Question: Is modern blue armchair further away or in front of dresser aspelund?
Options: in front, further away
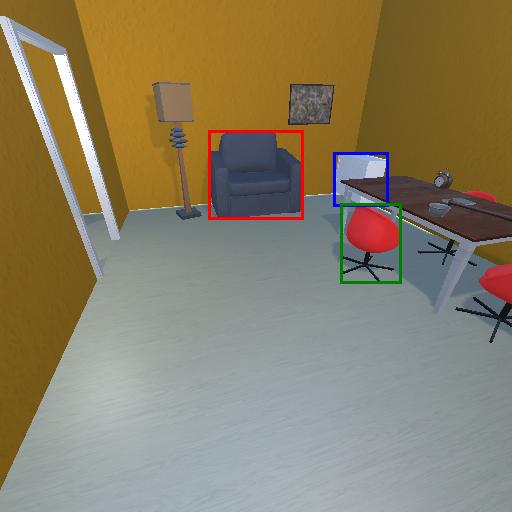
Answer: in front